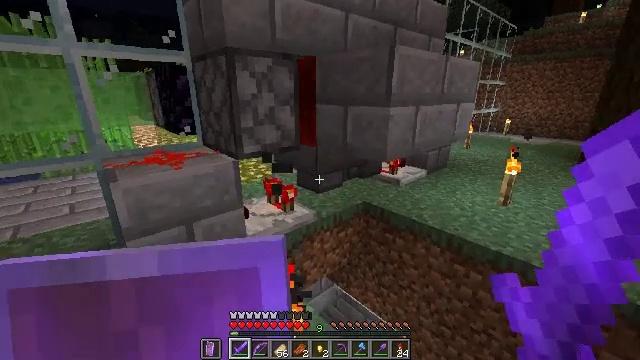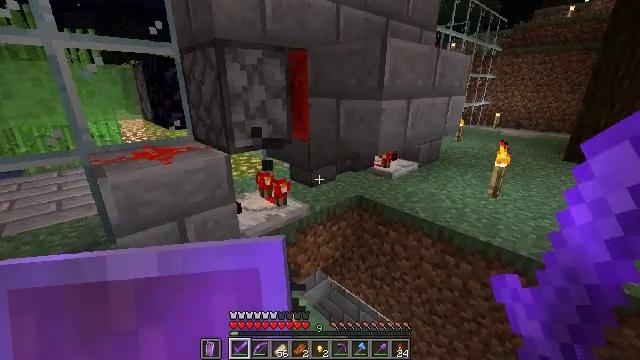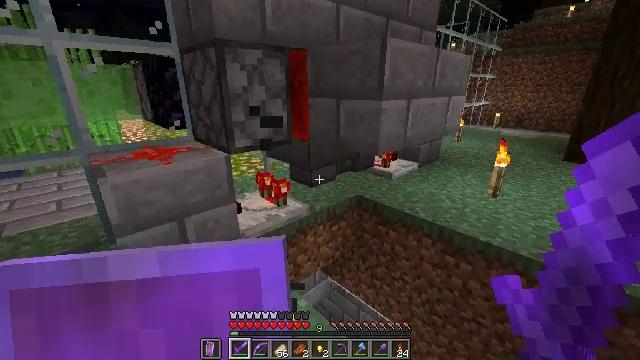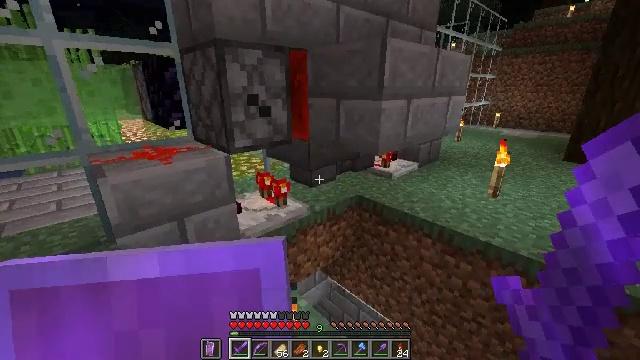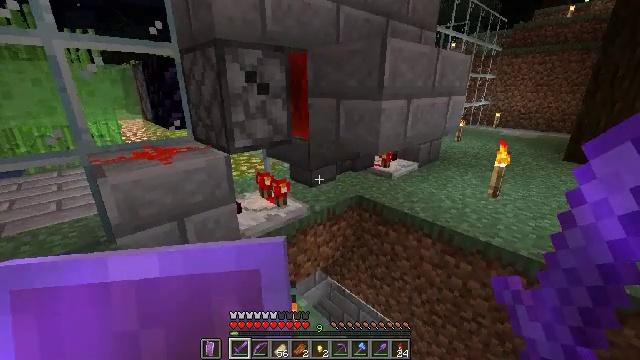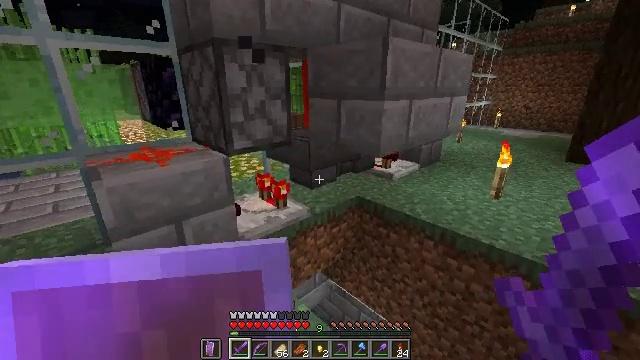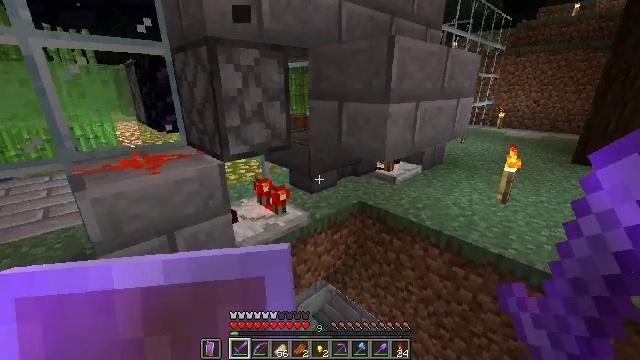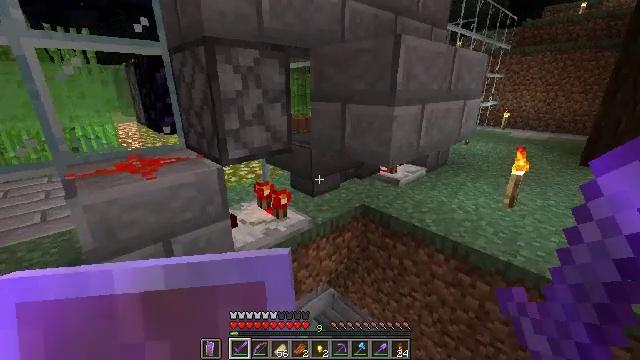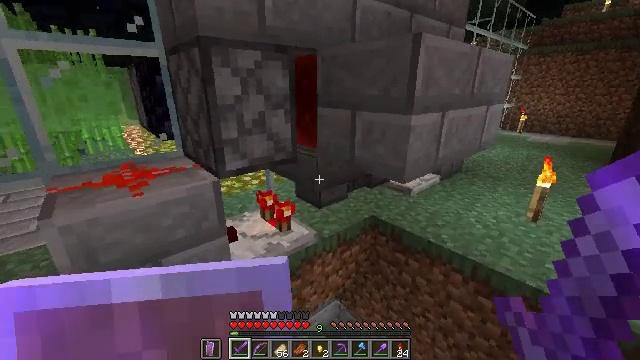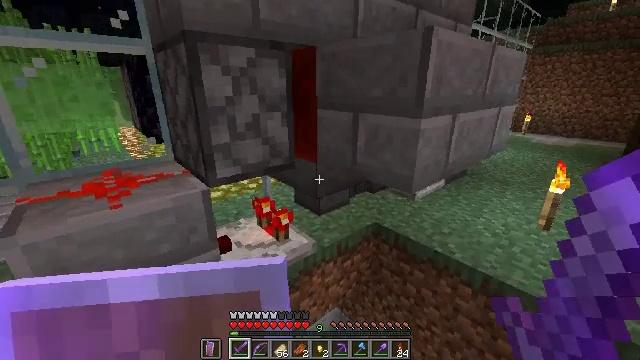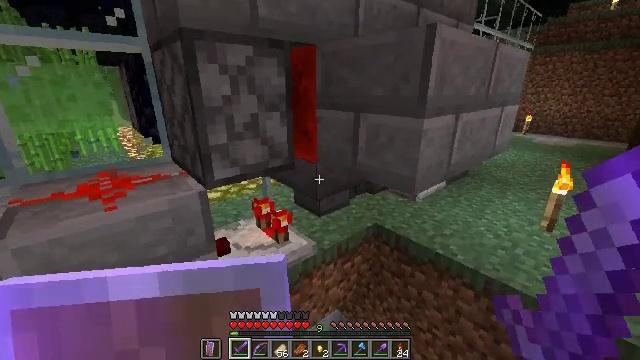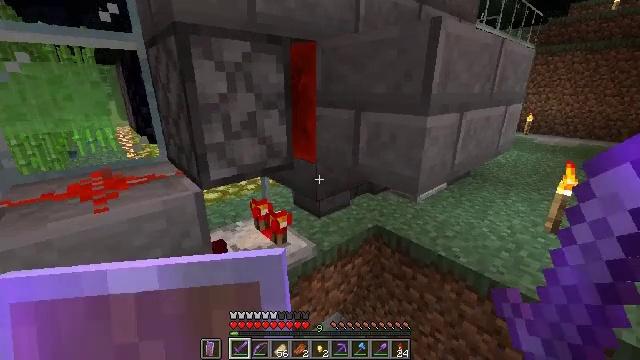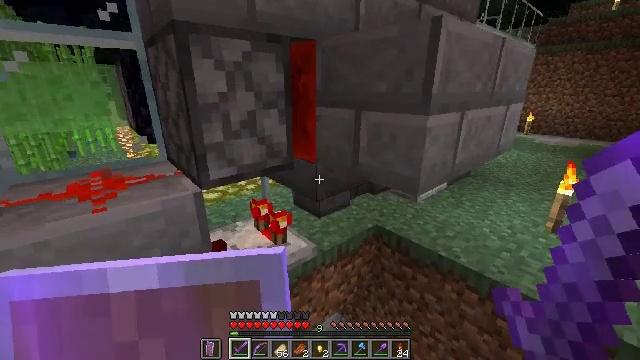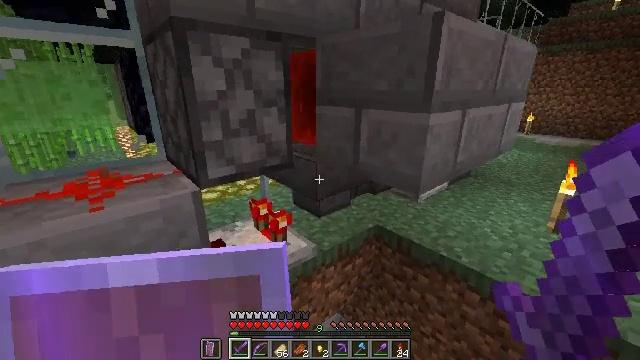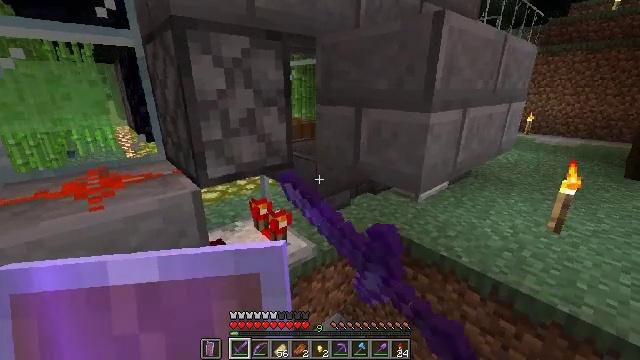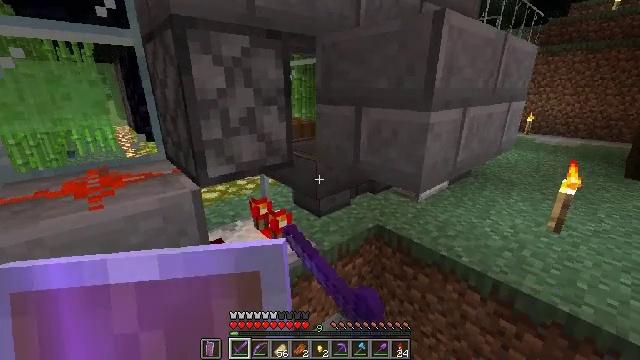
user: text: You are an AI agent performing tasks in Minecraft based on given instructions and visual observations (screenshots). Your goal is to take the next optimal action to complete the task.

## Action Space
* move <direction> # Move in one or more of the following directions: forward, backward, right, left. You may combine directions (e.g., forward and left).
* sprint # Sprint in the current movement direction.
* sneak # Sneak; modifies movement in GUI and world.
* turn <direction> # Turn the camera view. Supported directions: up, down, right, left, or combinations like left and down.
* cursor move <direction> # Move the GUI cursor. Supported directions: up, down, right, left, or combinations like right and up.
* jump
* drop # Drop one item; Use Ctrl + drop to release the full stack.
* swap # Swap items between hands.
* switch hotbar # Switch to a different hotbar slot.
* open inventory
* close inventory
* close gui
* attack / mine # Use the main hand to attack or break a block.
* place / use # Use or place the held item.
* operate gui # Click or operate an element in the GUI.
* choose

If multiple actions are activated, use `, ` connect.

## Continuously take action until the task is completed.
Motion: motion action
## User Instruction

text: Destroy the spruce trapdoor to collect it.
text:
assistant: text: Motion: turn right and down
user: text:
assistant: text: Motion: no_op
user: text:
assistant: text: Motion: no_op
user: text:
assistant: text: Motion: no_op
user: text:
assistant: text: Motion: move forward
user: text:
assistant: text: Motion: move forward
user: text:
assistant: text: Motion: move forward
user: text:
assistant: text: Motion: move forward, turn left
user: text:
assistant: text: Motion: no_op
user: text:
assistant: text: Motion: no_op
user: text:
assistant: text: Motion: no_op
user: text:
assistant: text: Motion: no_op
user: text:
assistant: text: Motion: use / place
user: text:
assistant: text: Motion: use / place
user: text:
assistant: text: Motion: use / place
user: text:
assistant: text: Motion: no_op
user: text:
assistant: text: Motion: no_op
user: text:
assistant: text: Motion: no_op
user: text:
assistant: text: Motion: no_op
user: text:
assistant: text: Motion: no_op
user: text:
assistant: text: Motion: no_op
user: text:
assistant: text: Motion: no_op
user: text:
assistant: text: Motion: no_op
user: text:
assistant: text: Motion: no_op
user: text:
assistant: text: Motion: no_op
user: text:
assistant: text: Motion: no_op
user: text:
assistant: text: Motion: no_op
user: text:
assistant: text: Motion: no_op
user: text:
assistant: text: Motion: no_op
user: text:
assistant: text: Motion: no_op